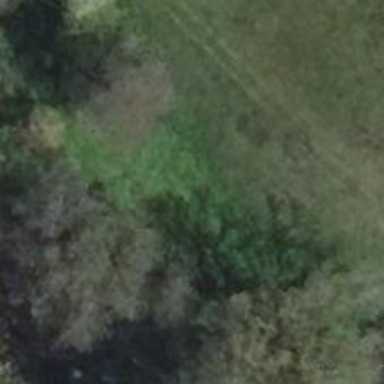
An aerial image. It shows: Row of deciduous broadleaved trees.